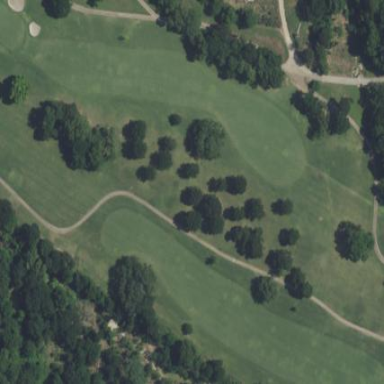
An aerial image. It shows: Golf rough area.